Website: macys
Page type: customer-info-address
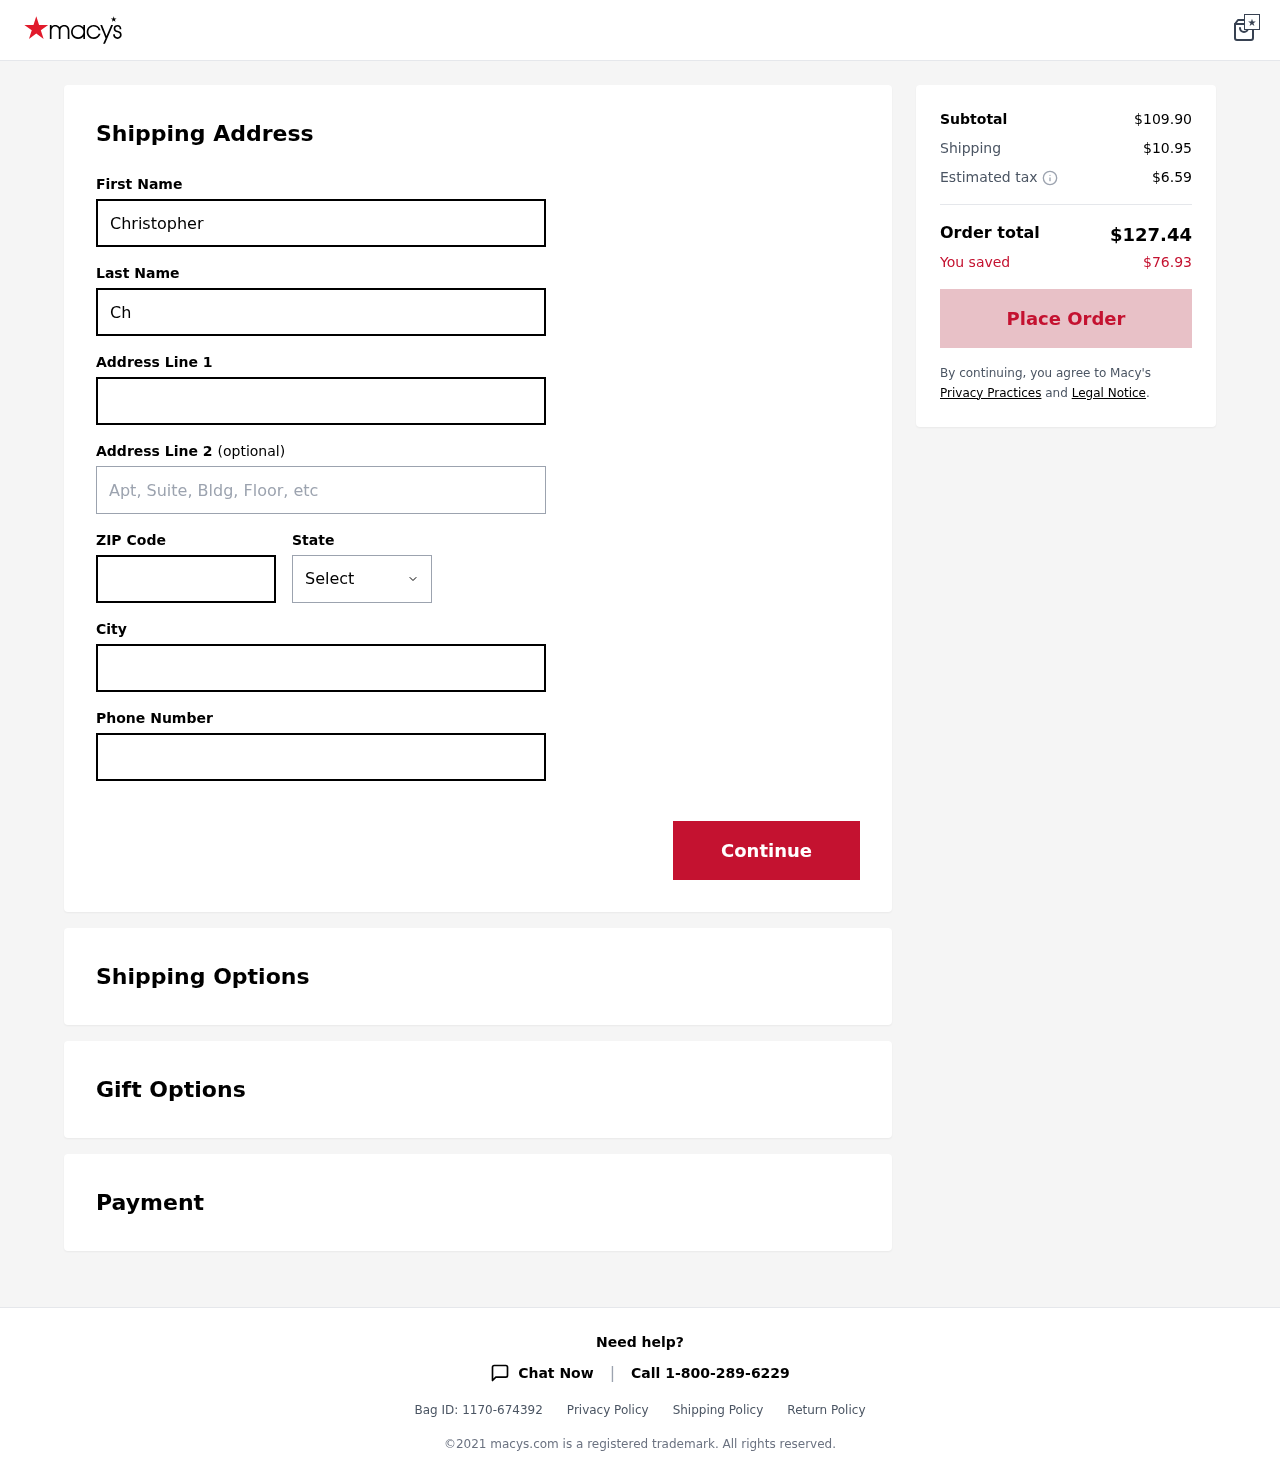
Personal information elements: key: PII_CITY
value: Russellbury
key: PII_FIRSTNAME
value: Christopher
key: PII_LASTNAME
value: Chambers
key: PII_PHONE
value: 3212750252
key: PII_POSTCODE
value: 87298
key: PII_STATE
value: Texas
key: PII_STREET
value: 394 Amy Passage
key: PII_STREET2
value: Apt. 093
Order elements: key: ORDER_SUBTOTAL
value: $109.90
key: ORDER_SHIPPING_COST
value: $10.95
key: ORDER_TAX
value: $6.59
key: ORDER_TOTAL
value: $127.44
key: ORDER_SAVINGS
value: $76.93